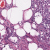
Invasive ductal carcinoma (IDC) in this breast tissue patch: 1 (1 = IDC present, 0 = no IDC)